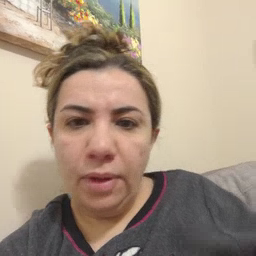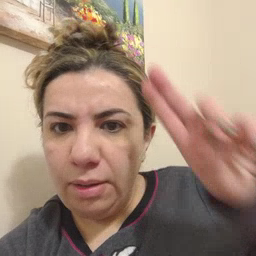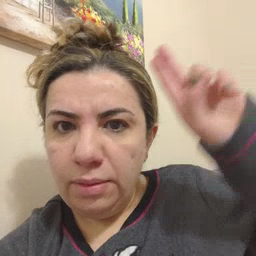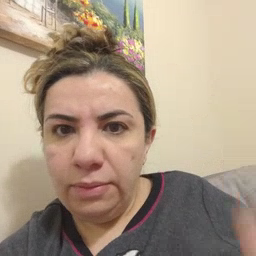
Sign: uncle